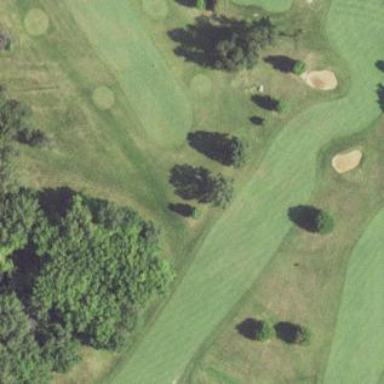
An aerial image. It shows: Golf fairway surrounded by grass.